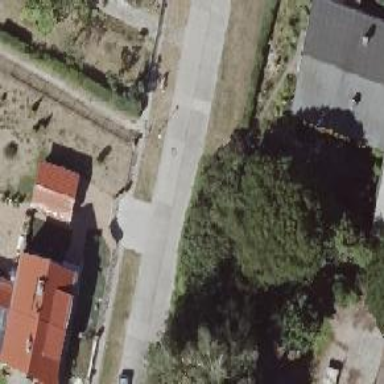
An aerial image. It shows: Concrete residential road with sidewalk on the left.